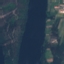
Land use / land cover class: River